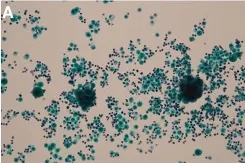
Pathology findings. Cytopathology analysis of pericardial effusion shows clustered mesothelial cells. Magnifications: 10x in panel.
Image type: pathology (methenamine_silver)